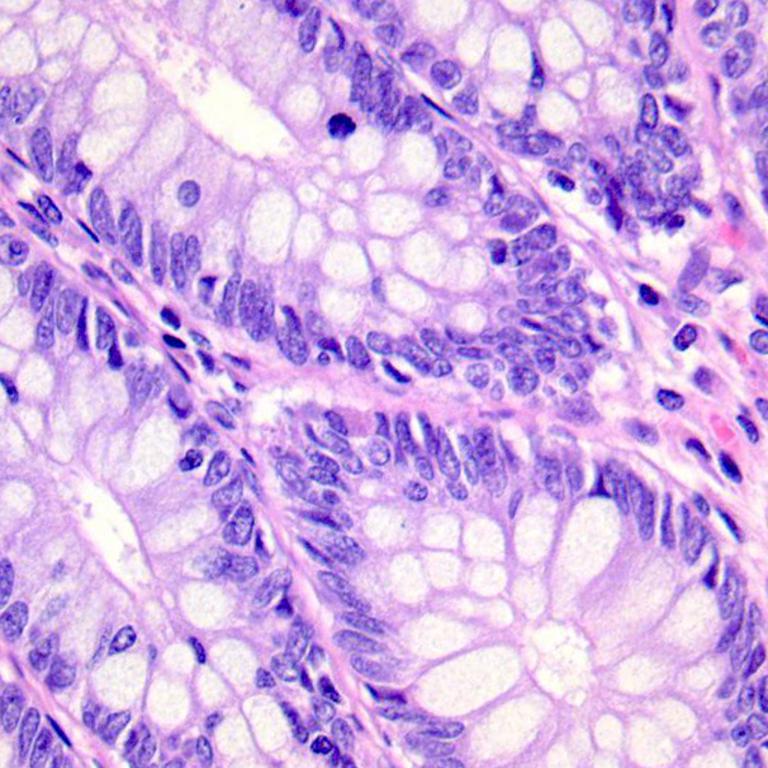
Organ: colon
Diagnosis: benign